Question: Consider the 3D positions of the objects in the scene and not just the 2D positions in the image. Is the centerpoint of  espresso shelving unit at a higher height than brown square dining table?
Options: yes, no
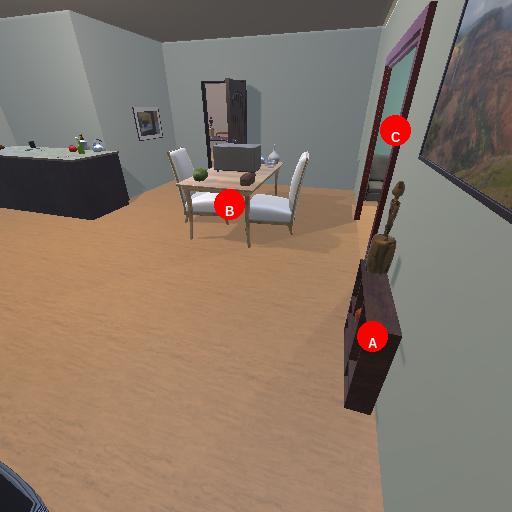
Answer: yes